Question: My demo UnrealEngine4 ios application crashes immediately after launch. At the same time, android build works fine. Here is the crash log:
'''
Exception Type: EXC_BAD_ACCESS (SIGSEGV)
Exception Subtype: KERN_INVALID_ADDRESS at 0x0000000000000000
VM Region Info: 0 is not in any region. Bytes before following region: <PHONE>
REGION TYPE START - END [ VSIZE] PRT/MAX SHRMOD REGION DETAIL
UNUSED SPACE AT START
--->
__TEXT 0000000104454000-000000010a1f0000 [ 93.6M] r-x/r-x SM=COW ...podealUE4Demo
Termination Signal: Segmentation fault: 11
Termination Reason: Namespace SIGNAL, Code 0xb
Terminating Process: exc handler [5038]
Triggered by Thread: 0
Thread 0 name: Dispatch queue: com.apple.main-thread
Thread 0 Crashed:
0 UE4Demo 0x0000000106081624 FOutputDevice::LogfImpl+ 29546020 (char16_t const*, ...) + 204
1 UE4Demo 0x00000001060815b8 FOutputDevice::LogfImpl+ 29545912 (char16_t const*, ...) + 96
2 UE4Demo 0x0000000105feff88 FDebug::AssertFailed+ 28950408 (char const*, char const*, int, char16_t const*, ...) + 312
3 UE4Demo 0x0000000105ed5eec FGenericPlatformTime::GetSecondsPerCycle64+ 27795180 () + 244
4 UE4Demo 0x0000000105f17c4c FThreadHeartBeat::Get+ 28064844 () + 464
5 UE4Demo 0x0000000106009bfc FDebug::EnsureFailed+ 29055996 (char const*, char const*, int, char16_t const*, int) + 384
6 UE4Demo 0x000000010600a288 FDebug::OptionallyLogFormattedEnsureMessageReturningFalseImpl+ 29057672 (bool, char const*, char const*, int, char16_t const*, ...) + 116
7 UE4Demo 0x0000000105ef1780 LLMMap<PointerKey, unsigned int, ELLMTag>::Remove+ 27907968 (PointerKey const&) + 464
8 UE4Demo 0x0000000105eefae0 FLLMTracker::TrackFree+ 27900640 (void const*, ELLMTracker, ELLMAllocType) + 112
9 UE4Demo 0x0000000105f1c49c FMemory::Free+ 28083356 (void*) + 200
10 CFNetwork 0x00000001bb945ce0 XTubeManager::~XTubeManager+ 204000 () + 56
11 CFNetwork 0x00000001bb945c28 XTubeManager::~XTubeManager+ 203816 () + 12
12 CFNetwork 0x00000001bb920300 -[__NSURLSessionLocal dealloc] + 48
13 libobjc.A.dylib 0x00000001ba565b9c (anonymous namespace)::AutoreleasePoolPage::pop+ 129948 (void*) + 672
14 libobjc.A.dylib 0x00000001ba54e220 call_load_methods + 732
15 libobjc.A.dylib 0x00000001ba54fe54 load_images + 180
16 dyld 0x000000010e54e390 dyld::notifySingle+ 9104 (dyld_image_states, ImageLoader const*, ImageLoader::InitializerTimingList*) + 444
17 dyld 0x000000010e560314 ImageLoader::recursiveInitialization+ 82708 (ImageLoader::LinkContext const&, unsigned int, char const*, ImageLoader::InitializerTimingList&, ImageLoader::UninitedUpwards&) + 440
18 dyld 0x000000010e55f370 ImageLoader::processInitializers+ 78704 (ImageLoader::LinkContext const&, unsigned int, ImageLoader::InitializerTimingList&, ImageLoader::UninitedUpwards&) + 136
19 dyld 0x000000010e55f42c ImageLoader::runInitializers+ 78892 (ImageLoader::LinkContext const&, ImageLoader::InitializerTimingList&) + 84
20 dyld 0x000000010e54e6d8 dyld::initializeMainExecutable+ 9944 () + 220
21 dyld 0x000000010e5532a0 dyld::_main+ 29344 (macho_header const*, unsigned long, int, char const**, char const**, char const**, unsigned long*) + 4304
22 dyld 0x000000010e54d044 _dyld_start + 68
'''
The only thing I'm doing on launch is showing a menu widget (which works fine in editor and android).

As I understand from the log, the main problem is outside of my code. It seems like FMemory::Free and other things are just service processes after crash. And I'm pretty sure that there is no my code in the call stack.
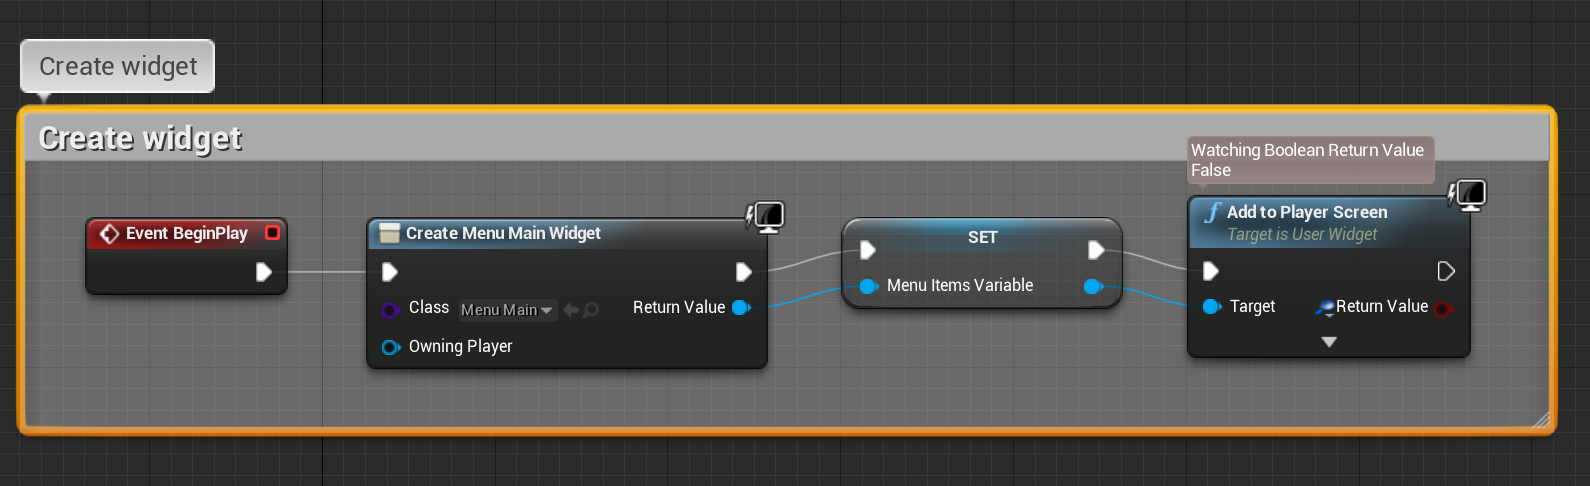
Answer: It's an -ObjC flag. I have this flag in UE4 project settings, but it seems that these setting has no effect on XCode project. At least for UE4.21.2.